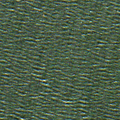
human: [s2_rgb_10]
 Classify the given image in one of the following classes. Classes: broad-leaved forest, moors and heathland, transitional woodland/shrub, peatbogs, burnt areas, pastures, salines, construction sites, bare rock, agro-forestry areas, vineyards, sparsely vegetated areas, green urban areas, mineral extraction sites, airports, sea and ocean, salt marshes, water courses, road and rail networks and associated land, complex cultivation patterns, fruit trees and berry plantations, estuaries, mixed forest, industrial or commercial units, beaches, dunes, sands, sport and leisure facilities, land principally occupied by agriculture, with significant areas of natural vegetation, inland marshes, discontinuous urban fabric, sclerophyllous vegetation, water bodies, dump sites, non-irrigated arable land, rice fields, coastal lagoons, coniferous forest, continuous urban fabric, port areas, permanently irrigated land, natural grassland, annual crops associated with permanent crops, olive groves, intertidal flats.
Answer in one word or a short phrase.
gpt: sea and ocean